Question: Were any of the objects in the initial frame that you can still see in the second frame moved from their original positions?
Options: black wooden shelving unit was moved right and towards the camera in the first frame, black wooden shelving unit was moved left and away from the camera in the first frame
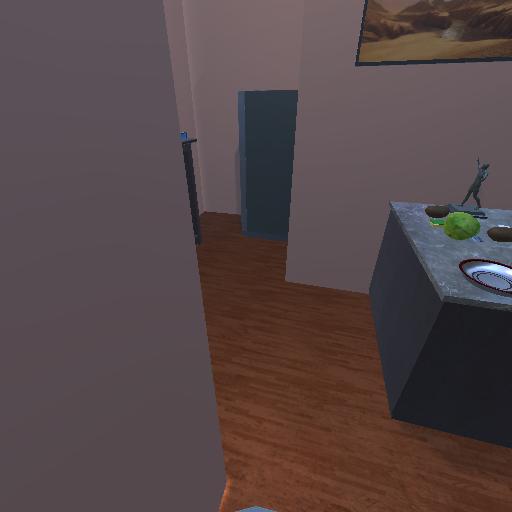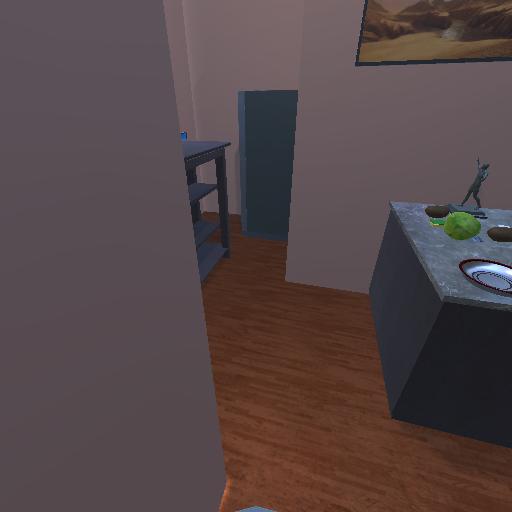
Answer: black wooden shelving unit was moved right and towards the camera in the first frame